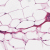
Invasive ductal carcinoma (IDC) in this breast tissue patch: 0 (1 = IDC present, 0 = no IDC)